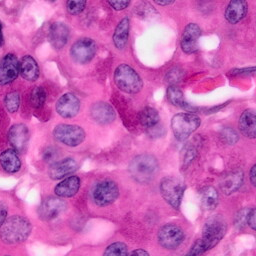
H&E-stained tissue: Pancreatic